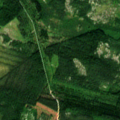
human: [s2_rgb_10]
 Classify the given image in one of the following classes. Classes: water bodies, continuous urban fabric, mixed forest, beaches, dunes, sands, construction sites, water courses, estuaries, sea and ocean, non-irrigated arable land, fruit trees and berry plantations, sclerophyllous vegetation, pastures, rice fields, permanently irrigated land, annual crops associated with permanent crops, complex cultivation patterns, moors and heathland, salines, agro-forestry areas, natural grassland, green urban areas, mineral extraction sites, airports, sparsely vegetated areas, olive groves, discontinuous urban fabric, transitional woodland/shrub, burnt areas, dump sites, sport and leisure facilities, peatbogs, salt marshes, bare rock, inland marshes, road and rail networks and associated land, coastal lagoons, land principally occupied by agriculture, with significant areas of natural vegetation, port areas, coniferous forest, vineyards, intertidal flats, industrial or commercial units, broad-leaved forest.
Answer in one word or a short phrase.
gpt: coniferous forest, mixed forest, transitional woodland/shrub